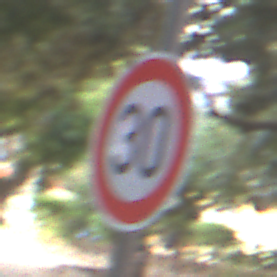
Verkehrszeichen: Geschwindigkeit30
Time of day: MorningAfternoon
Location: Outdoor (Suburban)
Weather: PartlyCloudy
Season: NotSpecified
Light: Natural